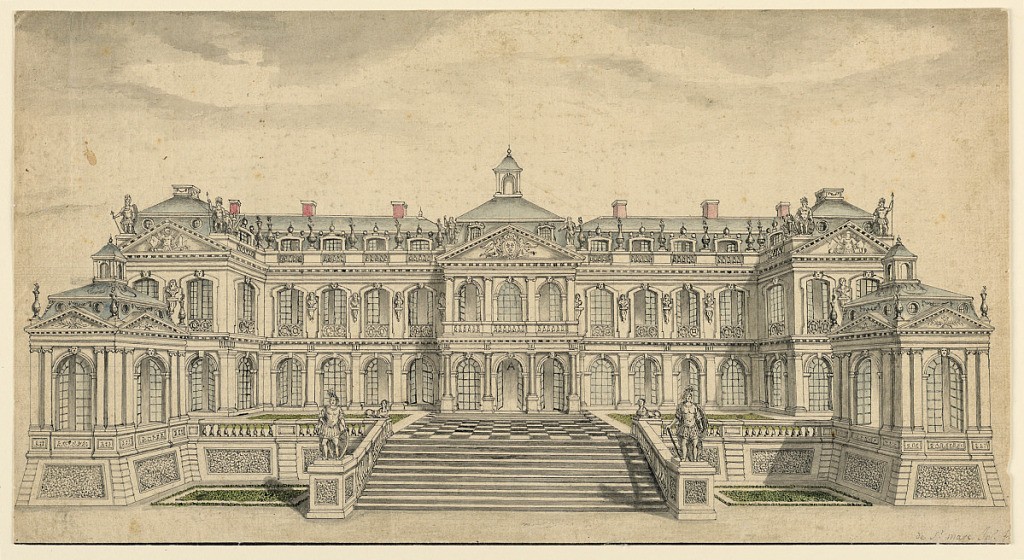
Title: Elevation of a Garden Facade for a Small French Palace
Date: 1700-1720
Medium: Pen and ink, brush and watercolor, graphite on paper
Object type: drawing
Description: A flight of stairs leads to a terrace, the ends of which project. House with two stories and a mansard. The middle section and short wings project. Most of the windows are opened in sunshine and cast shadows.